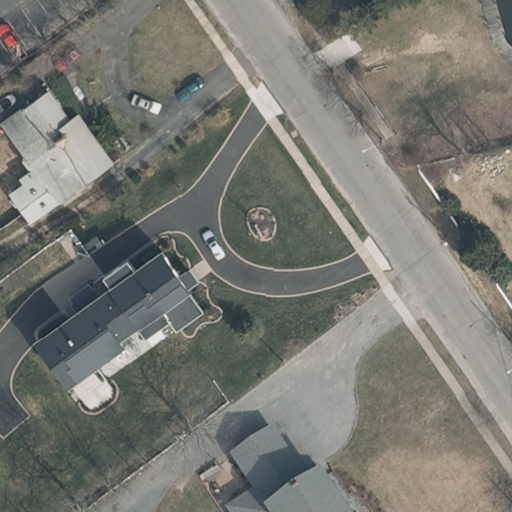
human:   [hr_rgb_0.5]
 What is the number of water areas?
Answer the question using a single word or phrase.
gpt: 0

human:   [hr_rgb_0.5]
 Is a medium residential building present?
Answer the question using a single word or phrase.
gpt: yes

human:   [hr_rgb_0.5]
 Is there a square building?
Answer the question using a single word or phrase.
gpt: no

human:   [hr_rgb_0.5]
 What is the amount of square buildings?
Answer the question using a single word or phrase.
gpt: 0

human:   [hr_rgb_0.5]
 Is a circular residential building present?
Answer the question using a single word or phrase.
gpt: no

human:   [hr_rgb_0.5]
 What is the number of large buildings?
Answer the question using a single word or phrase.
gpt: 1

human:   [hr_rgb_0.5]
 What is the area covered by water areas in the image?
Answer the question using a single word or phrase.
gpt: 0m2

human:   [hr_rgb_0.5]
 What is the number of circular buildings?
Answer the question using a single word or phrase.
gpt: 0

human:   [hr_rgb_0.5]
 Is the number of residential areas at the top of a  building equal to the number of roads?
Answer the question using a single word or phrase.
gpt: no

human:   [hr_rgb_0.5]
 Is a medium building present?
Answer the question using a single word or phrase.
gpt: yes

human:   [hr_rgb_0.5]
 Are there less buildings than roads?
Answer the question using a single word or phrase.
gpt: no

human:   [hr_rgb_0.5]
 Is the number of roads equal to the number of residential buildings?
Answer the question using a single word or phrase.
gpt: no

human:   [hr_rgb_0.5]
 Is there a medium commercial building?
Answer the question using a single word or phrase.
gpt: no

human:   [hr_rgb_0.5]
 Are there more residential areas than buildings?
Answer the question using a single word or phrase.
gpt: no

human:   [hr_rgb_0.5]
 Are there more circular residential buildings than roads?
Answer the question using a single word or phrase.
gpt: no

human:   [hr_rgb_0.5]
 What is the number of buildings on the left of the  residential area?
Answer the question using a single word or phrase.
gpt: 0

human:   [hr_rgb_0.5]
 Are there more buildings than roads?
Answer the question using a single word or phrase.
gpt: yes

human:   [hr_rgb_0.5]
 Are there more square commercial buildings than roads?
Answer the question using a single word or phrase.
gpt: no

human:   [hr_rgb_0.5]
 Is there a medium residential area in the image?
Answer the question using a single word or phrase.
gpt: no

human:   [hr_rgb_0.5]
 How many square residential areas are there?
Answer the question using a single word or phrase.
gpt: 0

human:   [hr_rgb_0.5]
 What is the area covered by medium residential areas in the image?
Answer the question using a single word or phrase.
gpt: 0m2

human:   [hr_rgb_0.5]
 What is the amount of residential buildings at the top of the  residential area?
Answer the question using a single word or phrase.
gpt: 0

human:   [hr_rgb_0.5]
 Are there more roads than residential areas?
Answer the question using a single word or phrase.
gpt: yes

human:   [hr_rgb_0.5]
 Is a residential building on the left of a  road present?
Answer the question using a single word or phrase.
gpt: yes

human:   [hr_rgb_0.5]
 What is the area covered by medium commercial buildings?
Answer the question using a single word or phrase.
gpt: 0m2

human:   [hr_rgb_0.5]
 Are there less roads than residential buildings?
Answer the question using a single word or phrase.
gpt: yes

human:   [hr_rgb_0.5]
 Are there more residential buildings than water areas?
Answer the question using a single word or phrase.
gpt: yes

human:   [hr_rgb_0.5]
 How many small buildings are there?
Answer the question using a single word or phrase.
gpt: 1

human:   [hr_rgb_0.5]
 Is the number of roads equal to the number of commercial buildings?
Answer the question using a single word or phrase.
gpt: no

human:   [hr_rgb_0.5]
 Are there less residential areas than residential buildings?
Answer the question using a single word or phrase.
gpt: yes

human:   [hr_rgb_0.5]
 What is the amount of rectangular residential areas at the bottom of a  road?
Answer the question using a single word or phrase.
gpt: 0

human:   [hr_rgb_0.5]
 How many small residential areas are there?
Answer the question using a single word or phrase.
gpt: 0

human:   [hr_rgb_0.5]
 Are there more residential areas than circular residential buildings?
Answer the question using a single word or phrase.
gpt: yes

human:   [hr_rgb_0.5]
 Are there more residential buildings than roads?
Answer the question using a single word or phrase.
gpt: yes

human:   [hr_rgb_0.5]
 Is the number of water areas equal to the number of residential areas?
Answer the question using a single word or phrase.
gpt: no

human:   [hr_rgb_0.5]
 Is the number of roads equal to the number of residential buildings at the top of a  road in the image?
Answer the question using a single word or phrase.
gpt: no